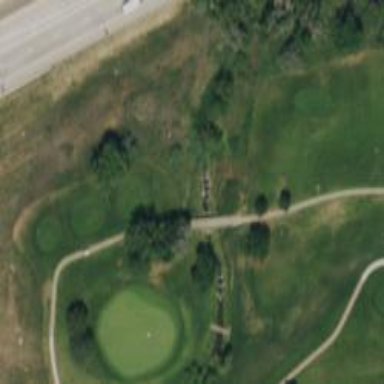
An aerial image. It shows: Area with grass used as rough in golf course.